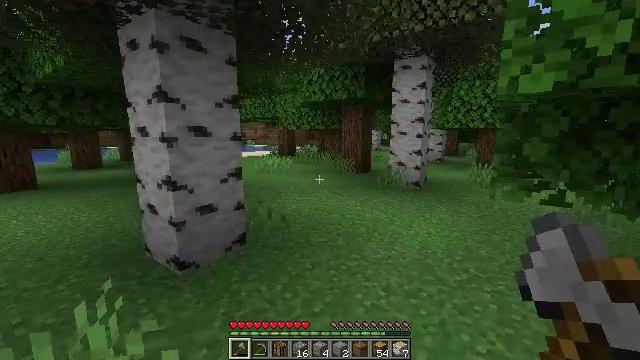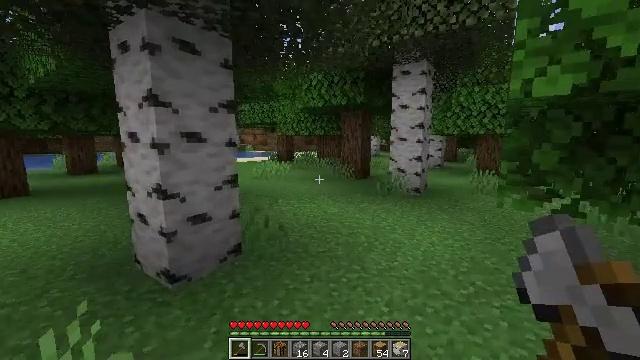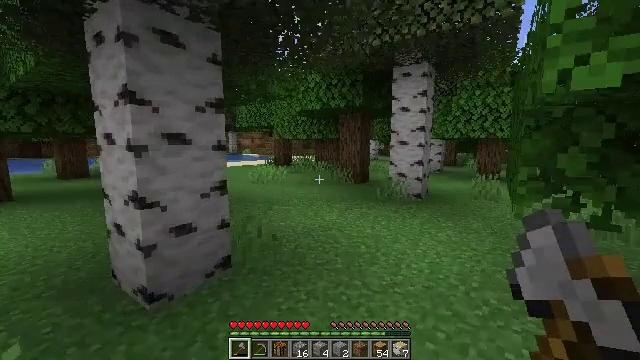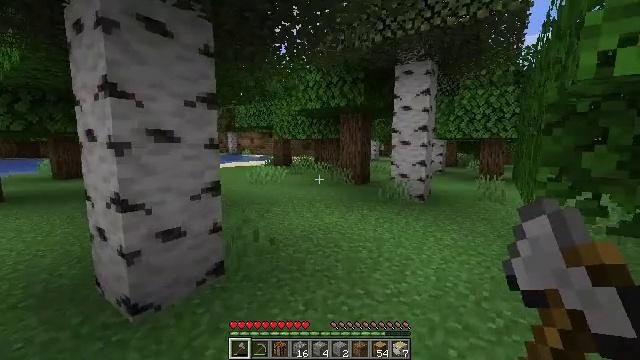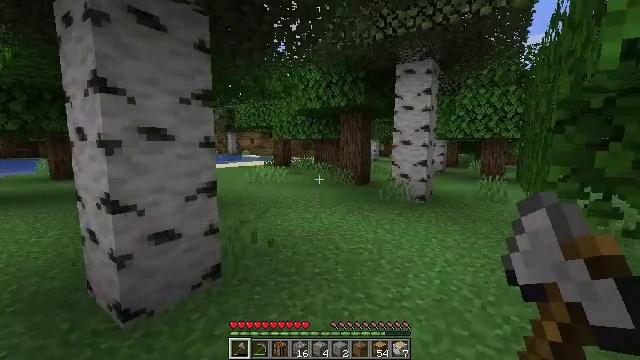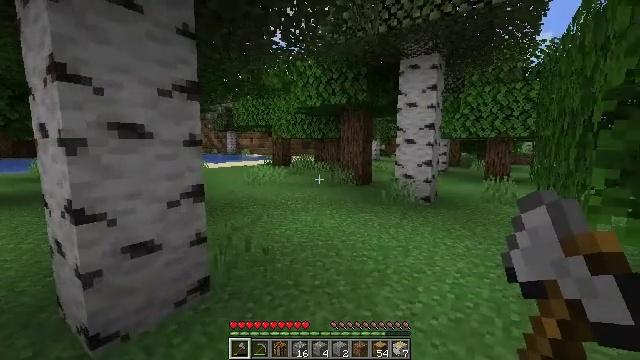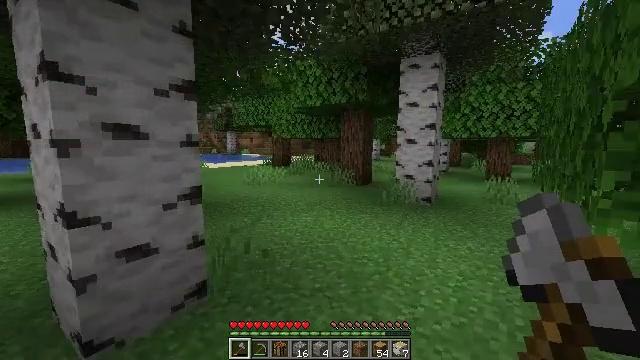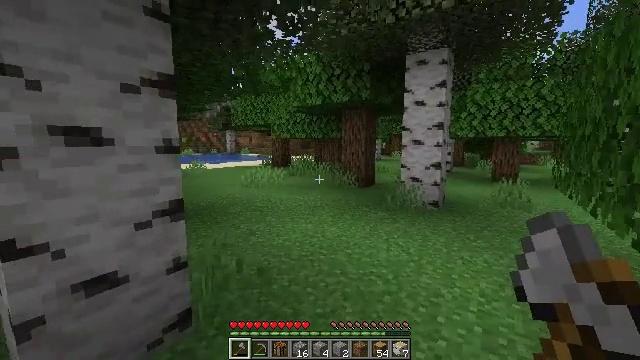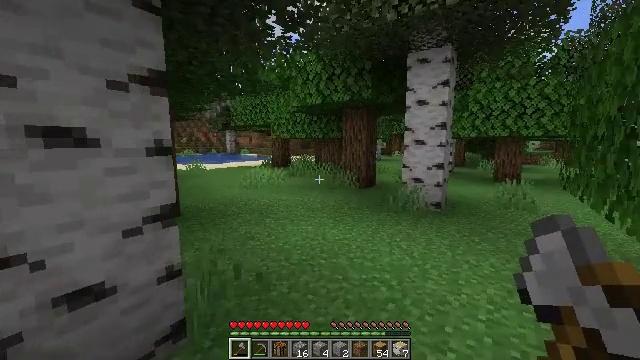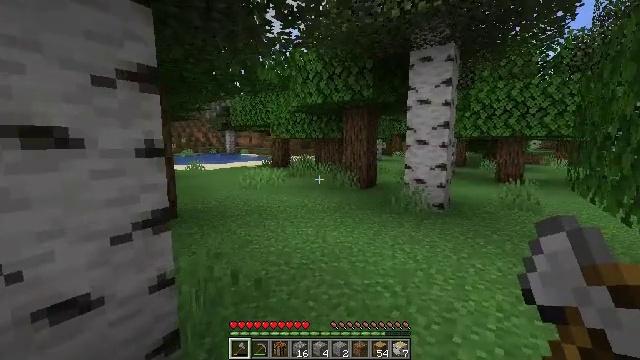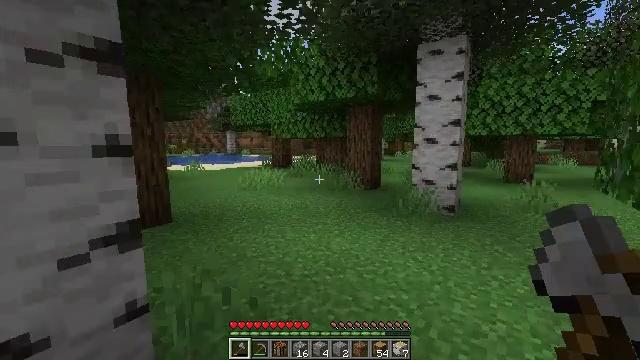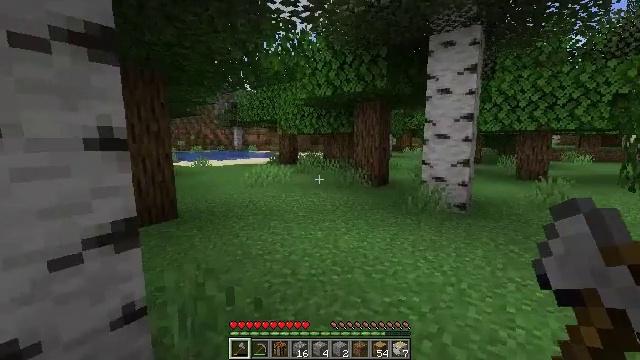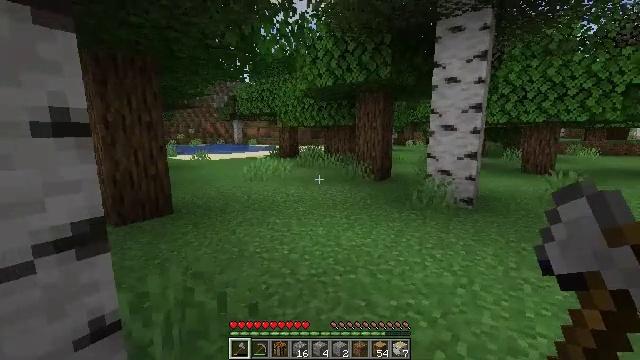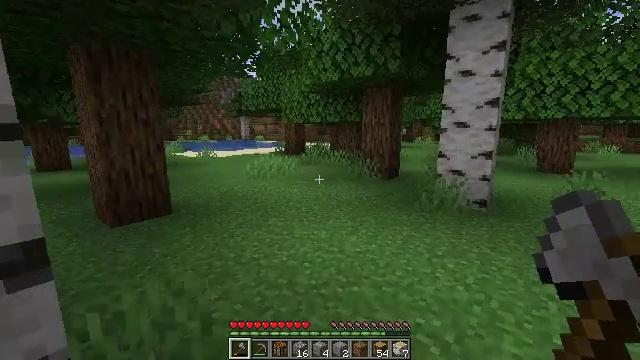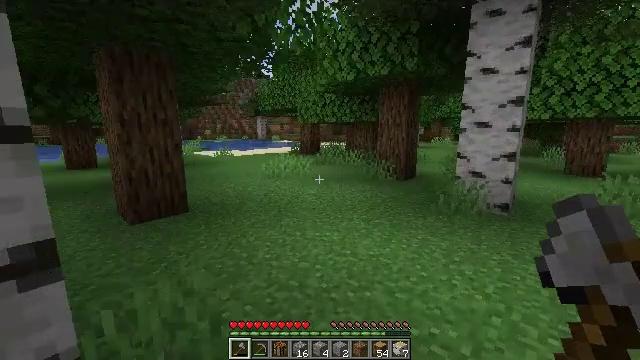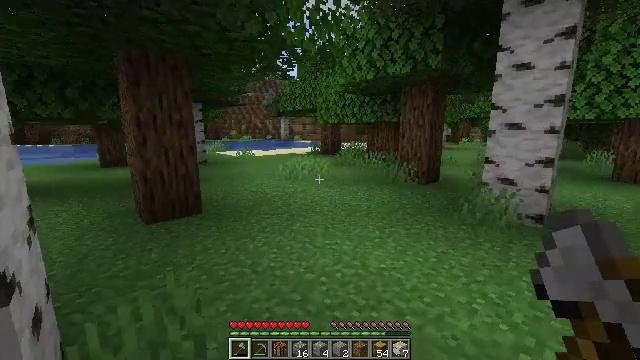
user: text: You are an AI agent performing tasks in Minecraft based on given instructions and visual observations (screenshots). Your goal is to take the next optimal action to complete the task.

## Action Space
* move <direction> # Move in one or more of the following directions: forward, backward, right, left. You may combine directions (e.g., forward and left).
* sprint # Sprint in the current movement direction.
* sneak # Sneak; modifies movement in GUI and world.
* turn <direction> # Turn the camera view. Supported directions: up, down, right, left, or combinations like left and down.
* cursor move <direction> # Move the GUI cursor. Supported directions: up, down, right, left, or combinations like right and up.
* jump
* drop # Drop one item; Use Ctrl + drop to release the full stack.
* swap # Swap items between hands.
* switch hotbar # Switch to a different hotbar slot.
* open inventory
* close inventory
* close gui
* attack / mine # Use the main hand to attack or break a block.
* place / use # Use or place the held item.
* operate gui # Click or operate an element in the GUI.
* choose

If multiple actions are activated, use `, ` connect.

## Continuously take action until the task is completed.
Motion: motion action
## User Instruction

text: Hunt a sheep.
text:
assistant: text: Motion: move forward, turn up
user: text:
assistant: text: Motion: move forward
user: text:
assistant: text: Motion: move forward
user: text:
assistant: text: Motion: move forward
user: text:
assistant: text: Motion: move forward
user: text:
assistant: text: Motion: move forward
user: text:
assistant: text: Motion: move forward
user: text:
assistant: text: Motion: move forward
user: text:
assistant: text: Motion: move forward
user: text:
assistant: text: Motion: move forward
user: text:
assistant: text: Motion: move forward, turn left
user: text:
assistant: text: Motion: move forward, turn down
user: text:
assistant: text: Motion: move forward and move right, turn left
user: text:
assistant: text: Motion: move forward and move right, turn left
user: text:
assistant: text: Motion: move forward and move right, turn left
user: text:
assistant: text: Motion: move forward and move right, turn left
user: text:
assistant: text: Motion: move forward and move right, turn left
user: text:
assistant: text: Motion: move forward and move right, turn left
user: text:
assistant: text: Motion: move forward and move right, turn left
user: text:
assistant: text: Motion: move forward and move right
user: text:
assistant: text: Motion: move forward and move right
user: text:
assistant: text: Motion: move forward and move right
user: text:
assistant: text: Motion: move forward and move right
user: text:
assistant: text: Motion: move forward and move right
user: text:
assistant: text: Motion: move forward and move right
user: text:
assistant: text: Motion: move forward and move right
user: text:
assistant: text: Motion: move forward and move right
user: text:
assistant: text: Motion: move forward and move right, turn right
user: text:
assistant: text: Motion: move forward and move right, turn right
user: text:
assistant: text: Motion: move forward and move right, turn right